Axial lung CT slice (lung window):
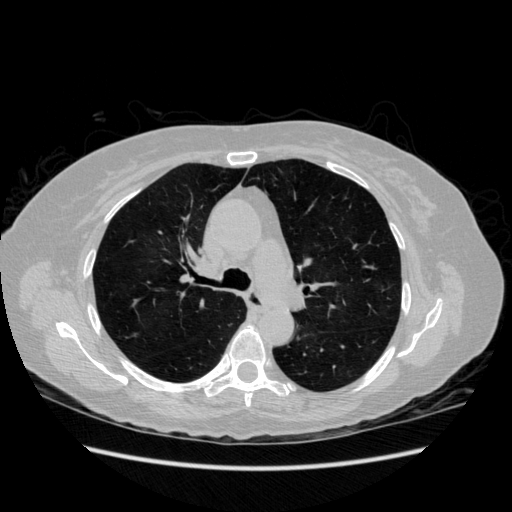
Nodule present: no